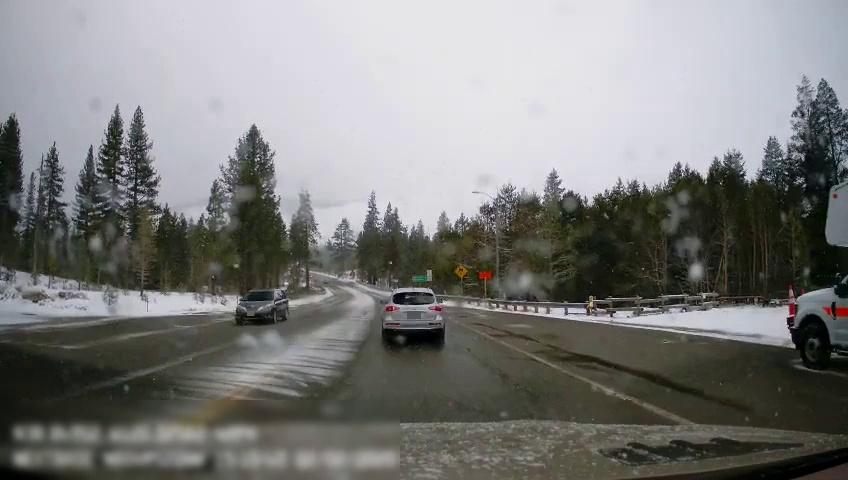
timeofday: Day
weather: Snowy
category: Drivable Space
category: Vehicles | Truck
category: Vehicles | SUV
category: Vehicles | Van
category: Lanes | Alternate Lane
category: Lanes | Opposite Lane
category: Lanes | Alternate Lane
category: Traffic | Signs
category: Traffic | Signs
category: Traffic | Signs